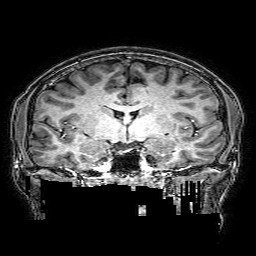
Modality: T1w
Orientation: sagittal
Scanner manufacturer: philips
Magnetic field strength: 3 T
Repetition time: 0.0096 s
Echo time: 0.0046 s